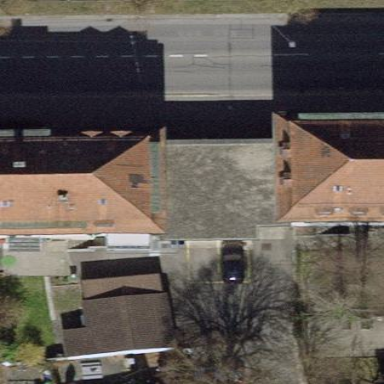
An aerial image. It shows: Flat-roofed building.